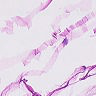
Metastatic tissue present: no